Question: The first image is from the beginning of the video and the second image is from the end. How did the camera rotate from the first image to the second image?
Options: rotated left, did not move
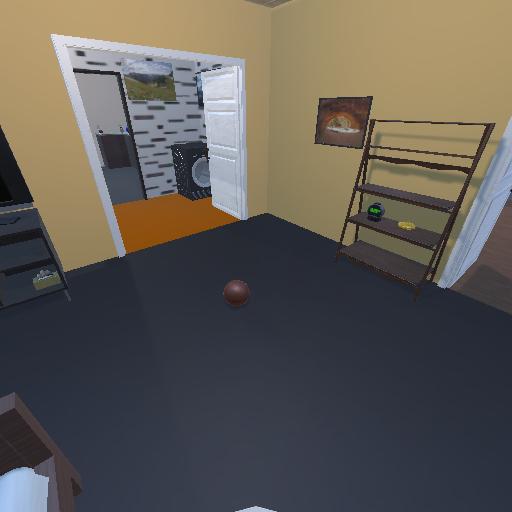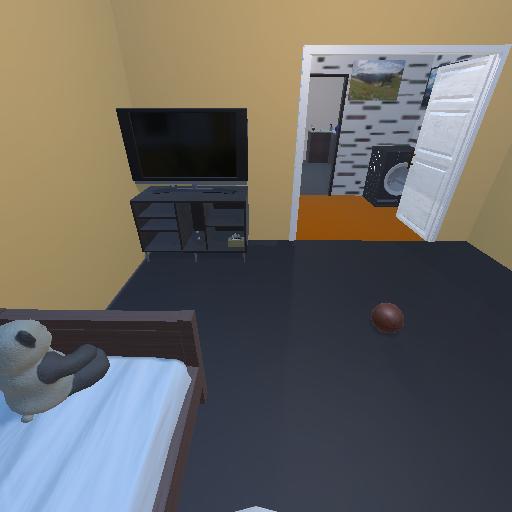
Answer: rotated left